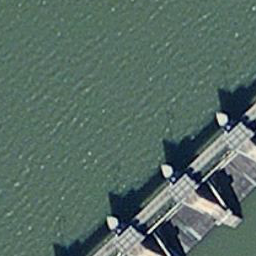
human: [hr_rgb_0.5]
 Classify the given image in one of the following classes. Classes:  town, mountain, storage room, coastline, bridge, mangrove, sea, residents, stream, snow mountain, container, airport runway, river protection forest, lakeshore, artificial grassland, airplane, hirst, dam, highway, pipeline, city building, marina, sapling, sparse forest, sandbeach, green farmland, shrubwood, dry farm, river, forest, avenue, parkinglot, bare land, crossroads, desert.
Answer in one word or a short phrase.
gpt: dam